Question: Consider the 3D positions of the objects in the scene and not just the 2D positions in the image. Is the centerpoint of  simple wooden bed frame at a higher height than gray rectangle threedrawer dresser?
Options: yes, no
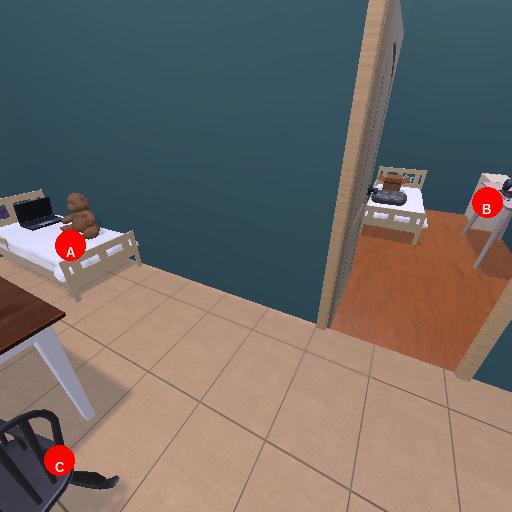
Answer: yes